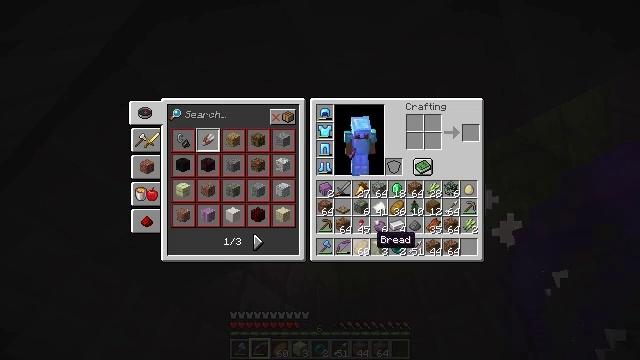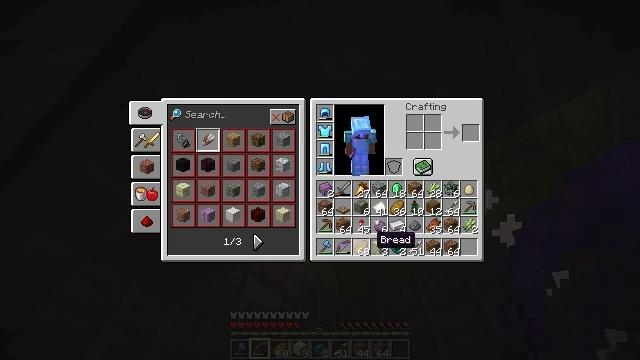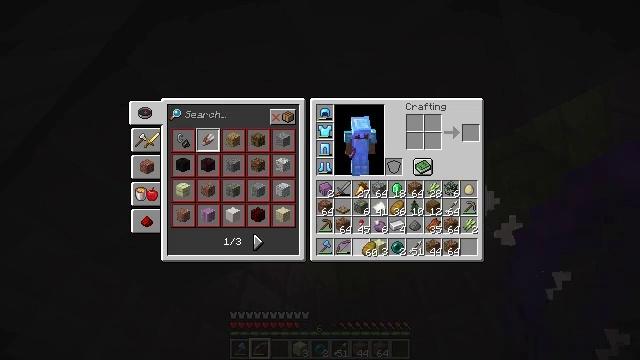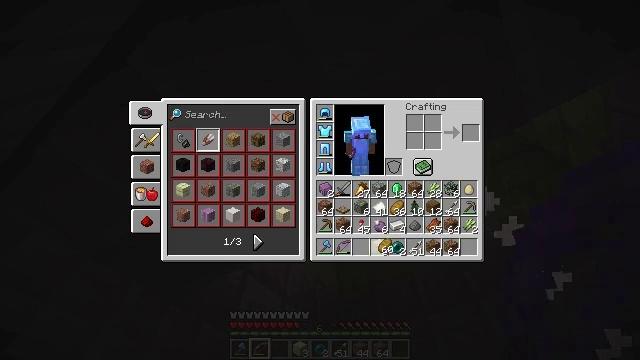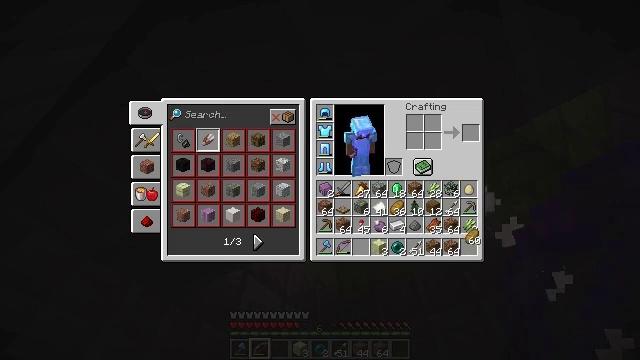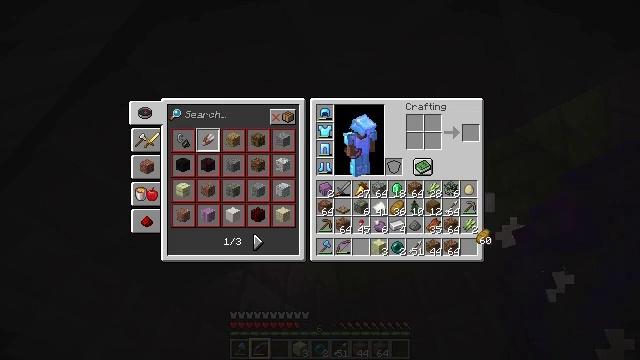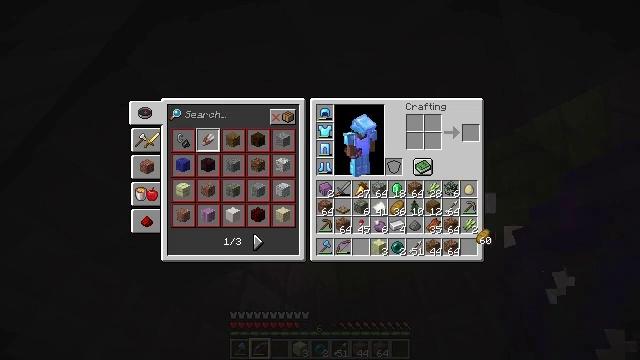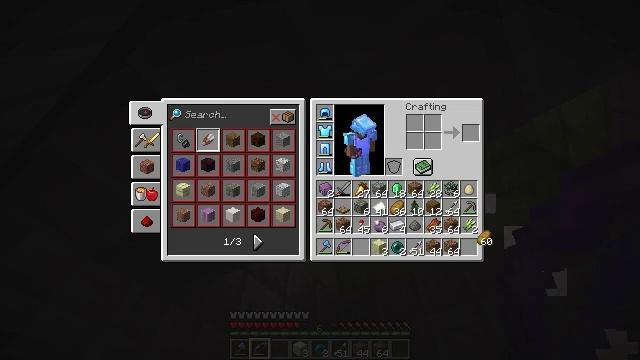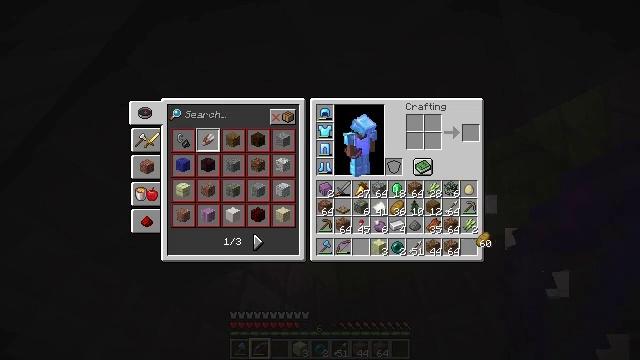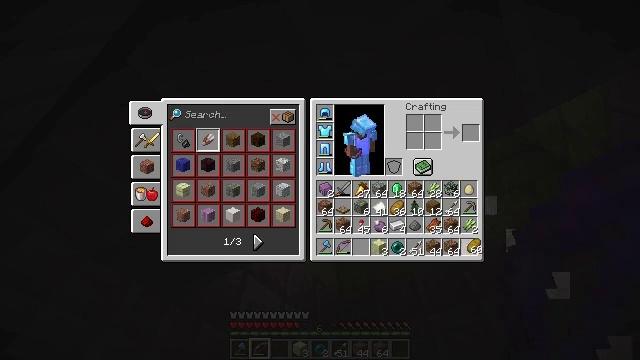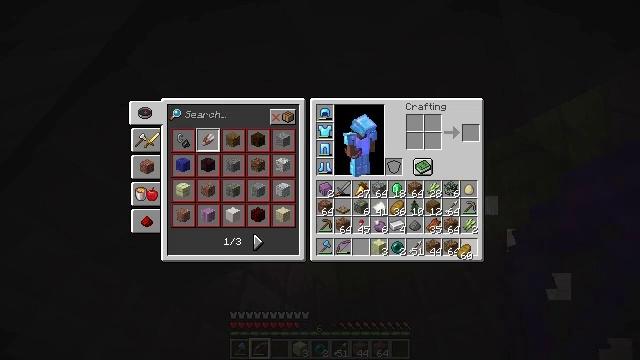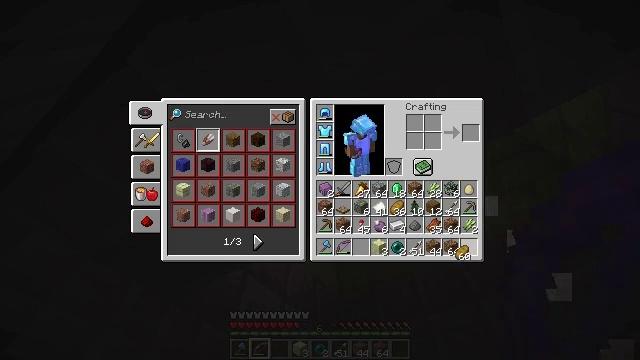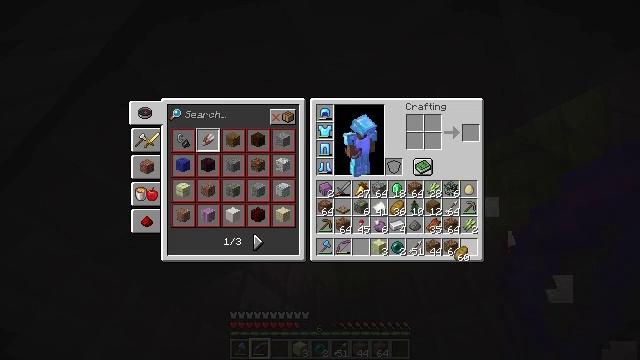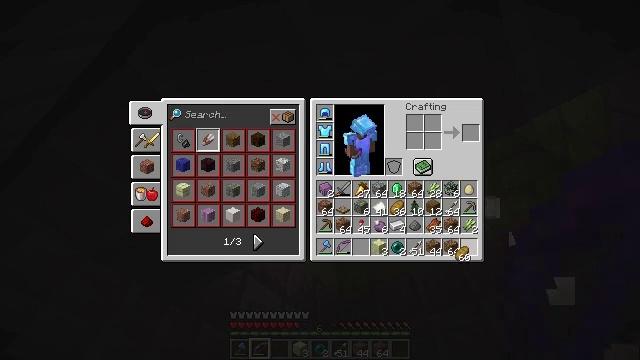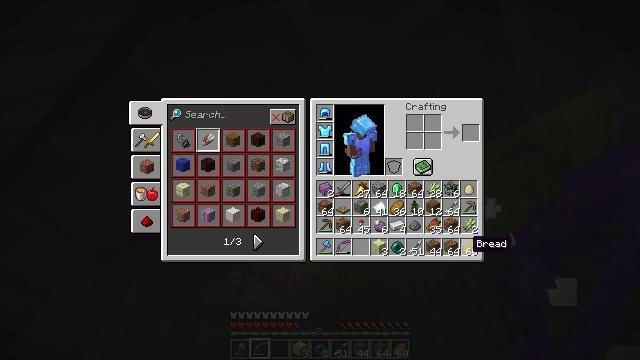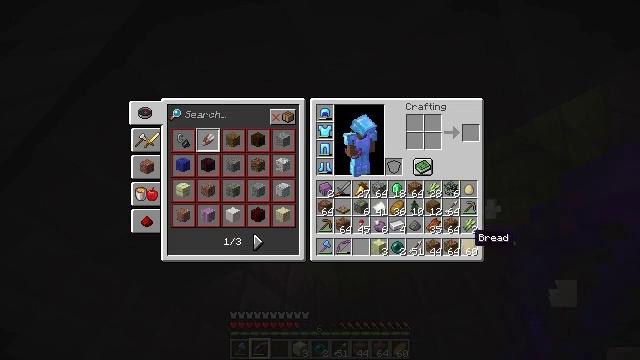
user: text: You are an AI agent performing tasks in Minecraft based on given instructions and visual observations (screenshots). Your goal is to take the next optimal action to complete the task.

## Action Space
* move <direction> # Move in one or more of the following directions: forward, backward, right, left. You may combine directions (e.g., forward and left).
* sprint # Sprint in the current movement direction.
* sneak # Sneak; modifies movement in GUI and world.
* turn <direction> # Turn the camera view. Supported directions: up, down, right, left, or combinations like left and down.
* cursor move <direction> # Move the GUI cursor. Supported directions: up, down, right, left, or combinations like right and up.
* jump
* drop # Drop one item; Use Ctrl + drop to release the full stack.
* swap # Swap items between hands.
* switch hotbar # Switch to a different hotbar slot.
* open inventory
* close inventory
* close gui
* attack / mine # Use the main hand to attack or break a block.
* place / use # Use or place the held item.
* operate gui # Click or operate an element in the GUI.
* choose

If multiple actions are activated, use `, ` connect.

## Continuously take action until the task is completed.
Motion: motion action
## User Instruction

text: Break the purpur slab from a structure.
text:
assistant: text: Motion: no_op
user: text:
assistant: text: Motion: operate gui
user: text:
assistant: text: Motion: cursor move right, operate gui
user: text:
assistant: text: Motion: cursor move right and up
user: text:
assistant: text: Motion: cursor move right
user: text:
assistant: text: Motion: no_op
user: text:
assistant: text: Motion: no_op
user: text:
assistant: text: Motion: no_op
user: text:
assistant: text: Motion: cursor move left
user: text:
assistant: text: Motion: cursor move left
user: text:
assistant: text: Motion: no_op
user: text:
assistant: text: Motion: operate gui
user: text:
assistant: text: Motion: operate gui
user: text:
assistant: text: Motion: no_op
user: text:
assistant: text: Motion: no_op
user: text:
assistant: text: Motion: no_op
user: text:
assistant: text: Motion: no_op
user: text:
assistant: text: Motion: cursor move up
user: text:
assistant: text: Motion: no_op
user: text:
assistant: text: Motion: no_op
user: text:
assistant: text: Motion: no_op
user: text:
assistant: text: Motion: no_op
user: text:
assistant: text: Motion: no_op
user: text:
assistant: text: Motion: operate gui
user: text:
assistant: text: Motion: operate gui
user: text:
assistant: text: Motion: no_op
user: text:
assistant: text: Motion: cursor move left and down
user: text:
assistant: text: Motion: cursor move left and down
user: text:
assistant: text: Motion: cursor move left and down
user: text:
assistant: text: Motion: cursor move left